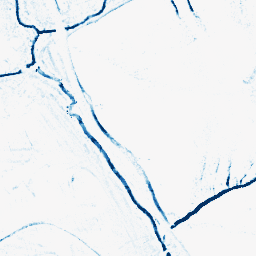
Category: morphological
Decomposition family: morphological_rect
Decomposition parameters: operation: closing
width: 5
height: 5
Upsampling method: quadratic
Upsampling parameters: scale: 4
Upsampling scale: 4